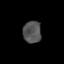
Tissue: prostate
Cell type: Fibroblasts
Senescence score: 0.7049
Nuclear area (px): 391
Mean DAPI intensity: 83.542